Question: My best guess is this has something to do with the default output methods used in the Powershell console, but I am at a wall...
I am working on a script that contains a data table of default values found for configuration options in a SQL Server instance. I then have a function that goes and pulls the current in use values of those same configuration options.
I want to output two sets of information from this function: (1) filters specific information out of the current values itself and (2) filters specific information comparing the default values to the current values. So it would look something similar to this (leaving out the data table stuff):
'''
$var1 = $current | where {my filters} |
Select @{label='name';Expression{stuff}},
@{label='value_in_use';Expression{stuff}},
@{label='value';Expression{stuff}}
$var2 = foreach ($o in $tblDefault) {
$current | where {my filters} |
Select @{label='name';Expression{stuff}},
@{label='value_in_use';Expression{stuff}},
@{label='default';Expression{stuff}}
Write-Host "This is a message"
$var1
Write-Host "This is a message"
$var2
}
'''
My issue is with the output of the two variables.
1. The third column for $var2, "default", is not showing.
2. As well, the output shows only the column headings at the top of the output for $var1. Commenting out the first variable call this is the output that I should see for the second variable: PowerShell does not even appear to see the additional columns from the second variable, when calling them both. I can do a Get-Member on the function and it shows the property names only for the first variable.
What am I supposed to do in order to force this into separate objects (meaning column headings for both sets?
Just pasting this together with MSPaint this is the output I expected, and would like:

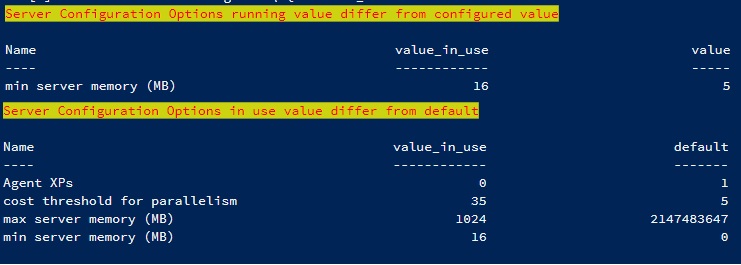
Answer: Adding out-default when outputting your variables should fix your problem:
'''
Write-Host "This is a message"
$var1
Write-Host "This is a message"
$var2 | out-default
'''
Why? Because you are forcing out-default to look at the first item of $var2, instead of having it look at the first item of the entire stream (returned by your function).
<URL> explains how powershell formatting and outputting works.